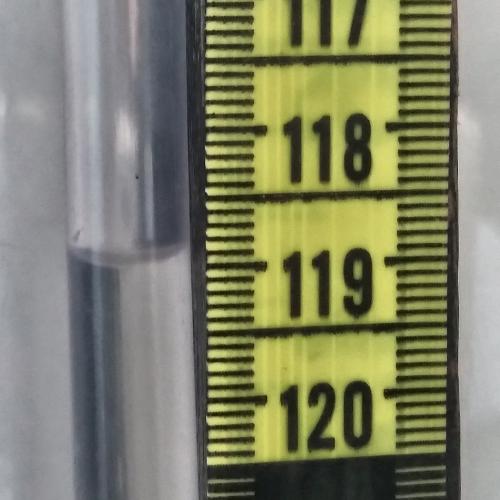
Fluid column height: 118.9 cm